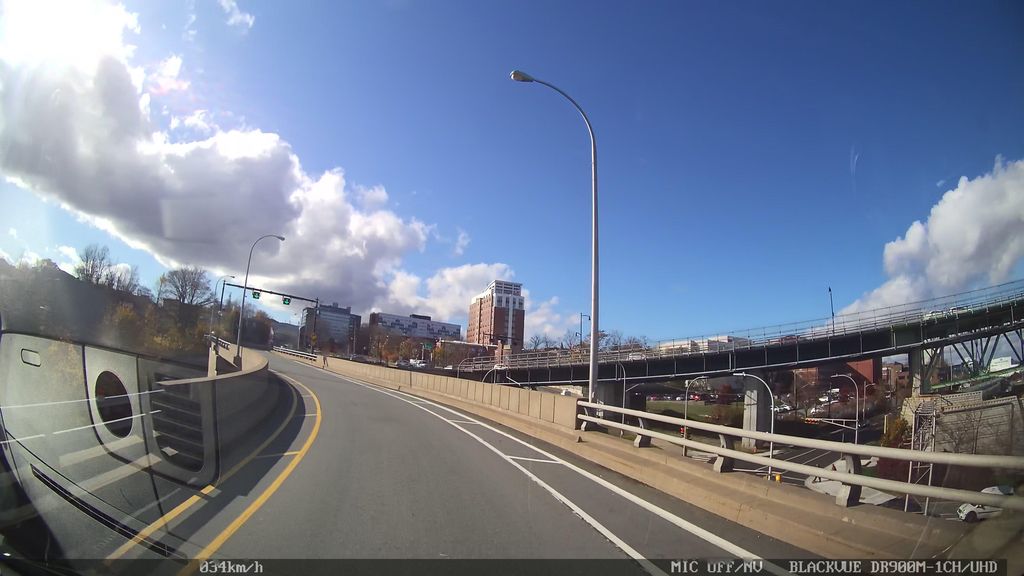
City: halifax